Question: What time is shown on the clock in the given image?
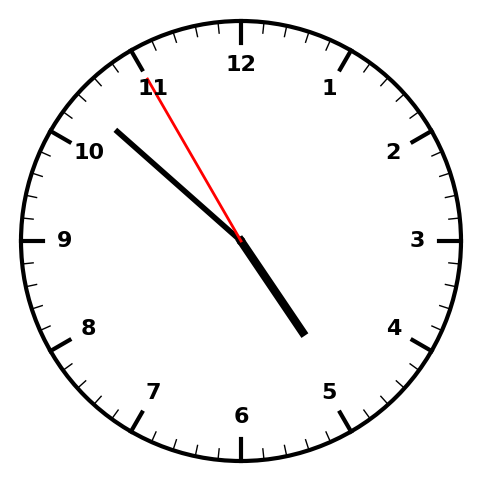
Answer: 04:51:55